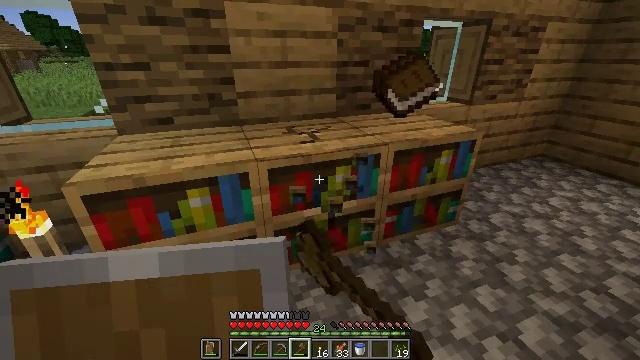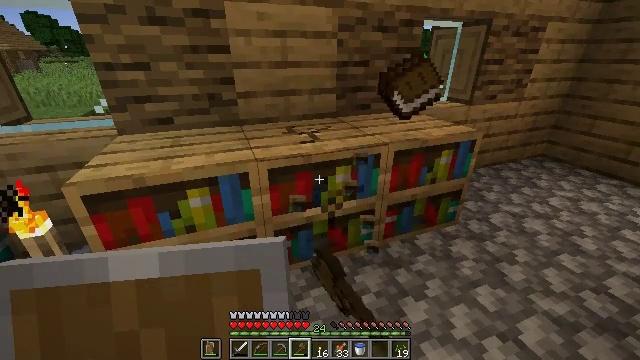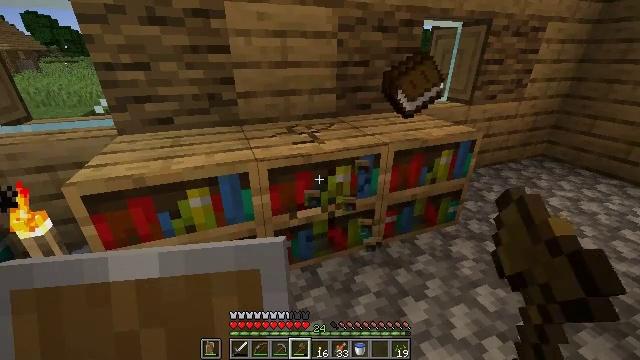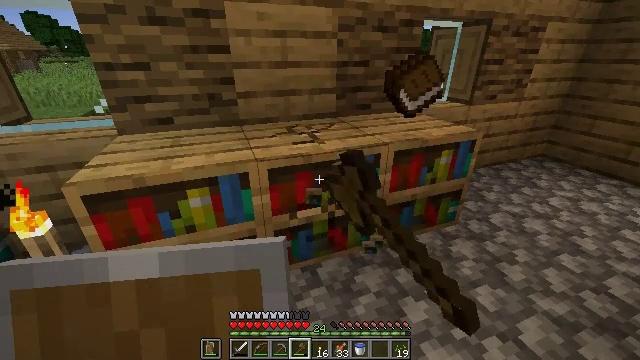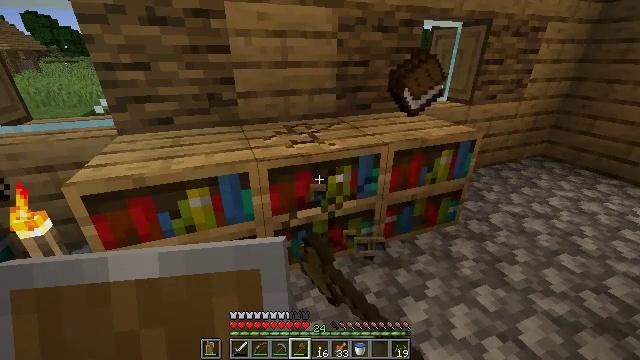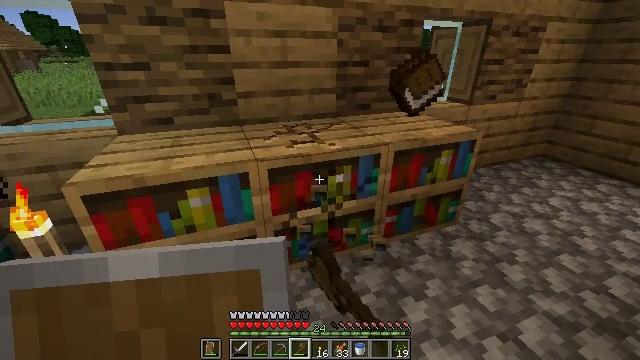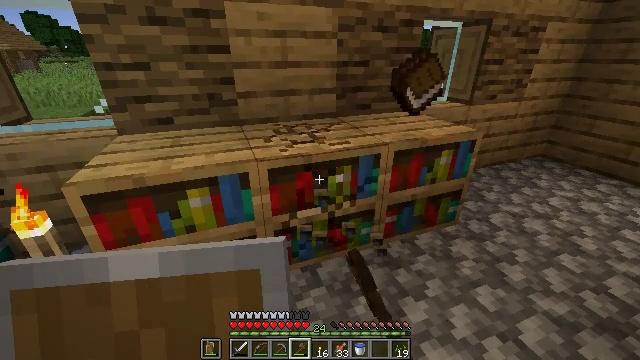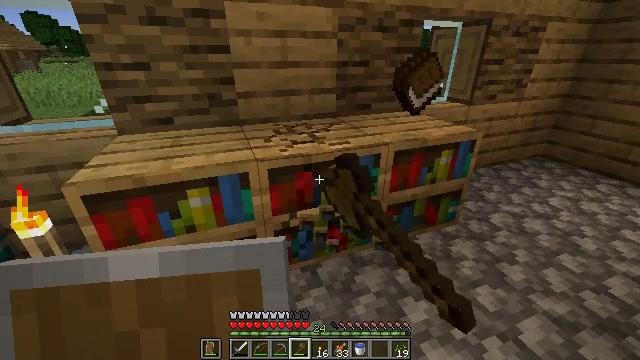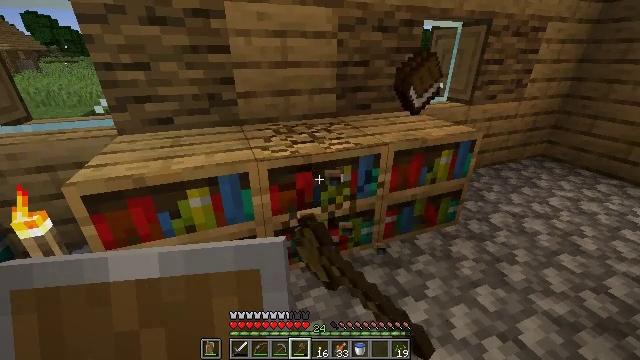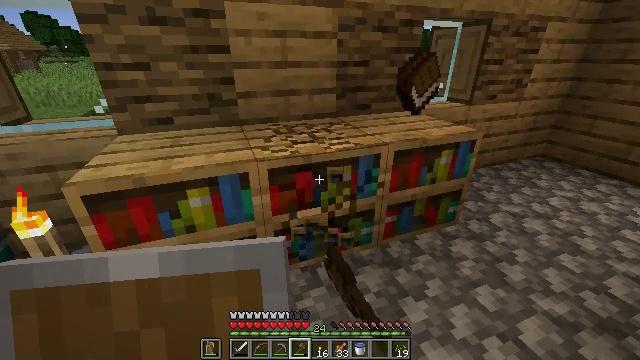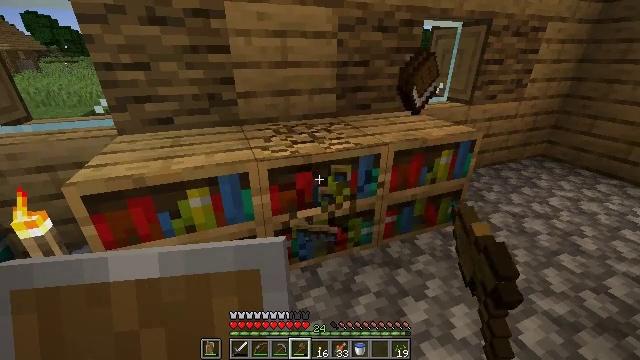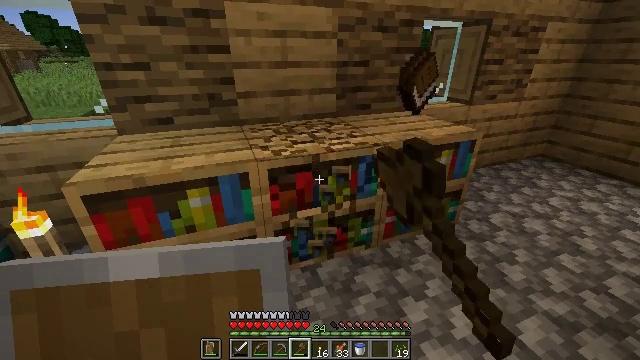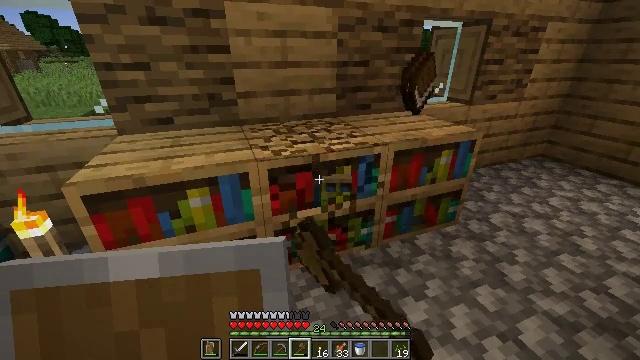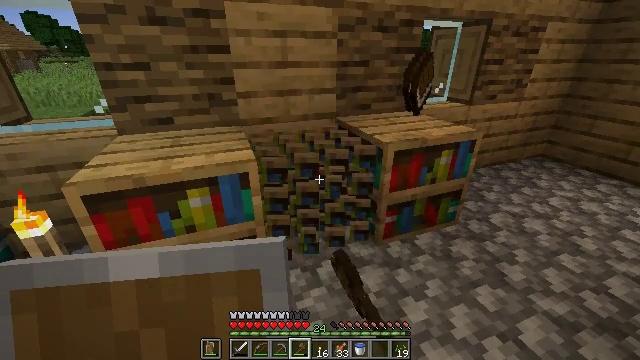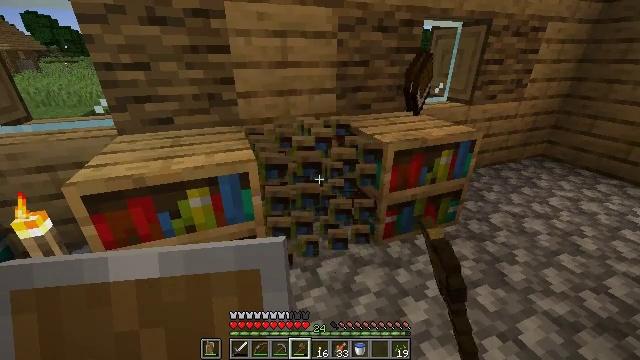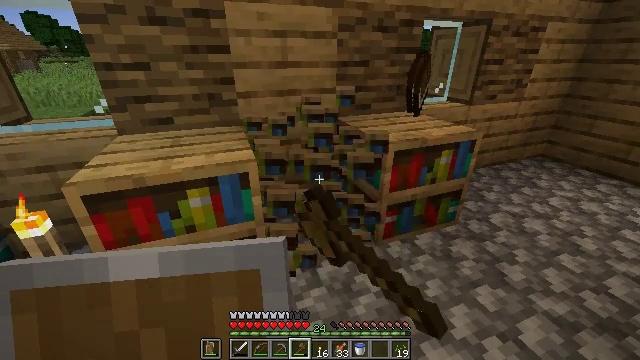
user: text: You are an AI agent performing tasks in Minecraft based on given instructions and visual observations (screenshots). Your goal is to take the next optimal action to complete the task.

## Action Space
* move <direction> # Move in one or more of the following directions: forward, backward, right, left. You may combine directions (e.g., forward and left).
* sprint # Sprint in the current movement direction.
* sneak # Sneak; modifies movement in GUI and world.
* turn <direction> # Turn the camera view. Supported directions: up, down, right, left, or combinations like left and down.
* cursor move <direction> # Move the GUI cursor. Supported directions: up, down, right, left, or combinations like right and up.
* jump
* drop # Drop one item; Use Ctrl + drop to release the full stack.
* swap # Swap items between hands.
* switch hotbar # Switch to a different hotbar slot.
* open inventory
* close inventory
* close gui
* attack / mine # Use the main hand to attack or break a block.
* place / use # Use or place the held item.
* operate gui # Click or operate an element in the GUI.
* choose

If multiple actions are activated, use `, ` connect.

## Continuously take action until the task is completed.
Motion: motion action
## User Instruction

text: Mine the bookshelf to gather resources.
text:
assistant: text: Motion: attack / mine
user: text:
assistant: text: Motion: attack / mine
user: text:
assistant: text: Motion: attack / mine
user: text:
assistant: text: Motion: attack / mine
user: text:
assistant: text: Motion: attack / mine
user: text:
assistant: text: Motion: attack / mine
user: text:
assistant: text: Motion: attack / mine
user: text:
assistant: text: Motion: attack / mine
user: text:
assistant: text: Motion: attack / mine
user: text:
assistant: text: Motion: attack / mine
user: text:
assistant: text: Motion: attack / mine
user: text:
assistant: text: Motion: attack / mine
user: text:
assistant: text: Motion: attack / mine
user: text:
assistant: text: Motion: attack / mine
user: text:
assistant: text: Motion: attack / mine
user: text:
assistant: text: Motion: attack / mine
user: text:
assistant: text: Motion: attack / mine
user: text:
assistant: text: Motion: turn left and down, attack / mine
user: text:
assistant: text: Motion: turn left and down, attack / mine
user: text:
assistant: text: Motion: attack / mine
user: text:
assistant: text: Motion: attack / mine
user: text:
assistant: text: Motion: attack / mine
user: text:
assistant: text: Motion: attack / mine
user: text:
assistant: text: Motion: attack / mine
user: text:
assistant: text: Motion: attack / mine
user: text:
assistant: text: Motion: attack / mine
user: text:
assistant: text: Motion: attack / mine
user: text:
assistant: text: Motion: attack / mine
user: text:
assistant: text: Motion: attack / mine
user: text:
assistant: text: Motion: attack / mine